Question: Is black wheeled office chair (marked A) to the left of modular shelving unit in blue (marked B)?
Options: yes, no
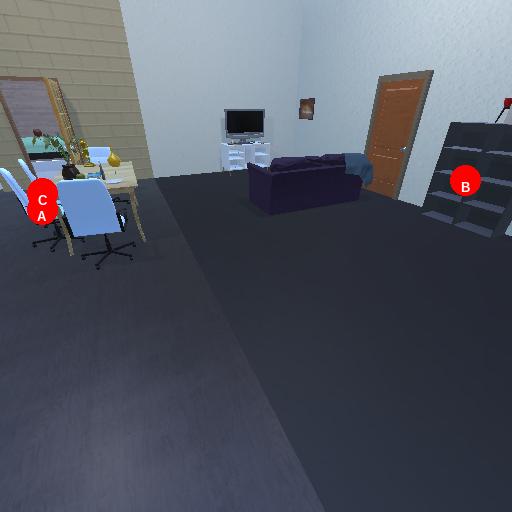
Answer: yes